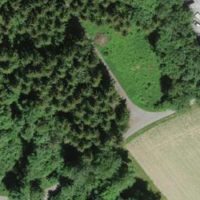
EUNIS habitat code: 43
Species observed at this site:
Cornus sanguinea